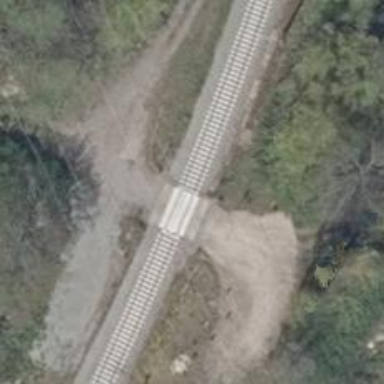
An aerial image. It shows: Bridge over railway with electrified contact lines.